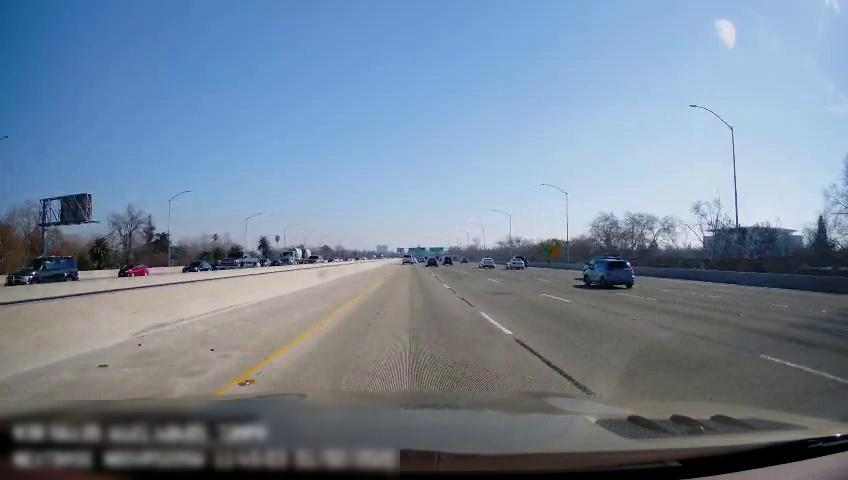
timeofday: Day
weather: Sunny
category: Drivable Space
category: Vehicles | SUV
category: Vehicles | Car
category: Vehicles | Car
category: Vehicles | Truck
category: Vehicles | Car
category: Vehicles | Truck
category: Vehicles | SUV
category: Drivable Space
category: Vehicles | Truck
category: Vehicles | Truck
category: Vehicles | SUV
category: Vehicles | Car
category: Vehicles | Car
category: Vehicles | Car
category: Vehicles | SUV
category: Vehicles | Car
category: Lanes | Current Lane
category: Lanes | Current Lane
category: Lanes | Alternate Lane
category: Lanes | Alternate Lane
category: Lanes | Alternate Lane
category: Traffic | Signs
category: Traffic | Signs
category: Traffic | Signs
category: Traffic | Signs